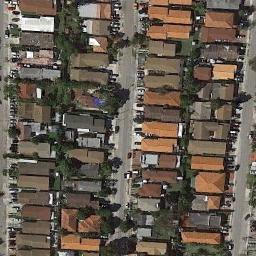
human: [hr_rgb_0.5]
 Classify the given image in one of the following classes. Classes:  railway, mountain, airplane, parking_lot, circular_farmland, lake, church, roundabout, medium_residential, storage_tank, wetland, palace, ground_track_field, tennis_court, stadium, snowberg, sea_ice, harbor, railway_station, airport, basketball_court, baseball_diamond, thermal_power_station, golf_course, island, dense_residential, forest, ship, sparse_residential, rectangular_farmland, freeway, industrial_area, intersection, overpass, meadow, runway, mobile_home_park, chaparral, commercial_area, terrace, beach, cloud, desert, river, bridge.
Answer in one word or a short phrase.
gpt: dense_residential